Field crop: maize
Growth stage: 2
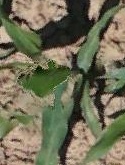
Species: maize